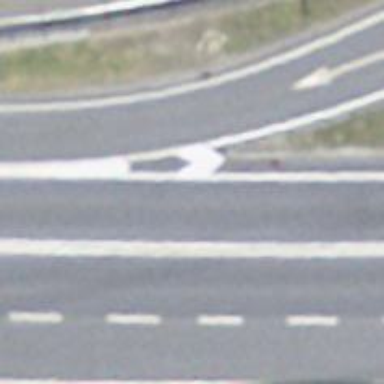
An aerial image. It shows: Motorway junction.